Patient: sex M, age 61
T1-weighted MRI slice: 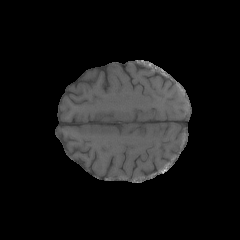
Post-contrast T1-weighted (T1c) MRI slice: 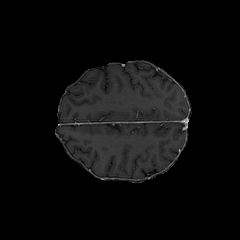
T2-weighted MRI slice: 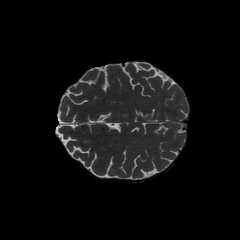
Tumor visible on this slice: no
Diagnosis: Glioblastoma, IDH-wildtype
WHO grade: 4